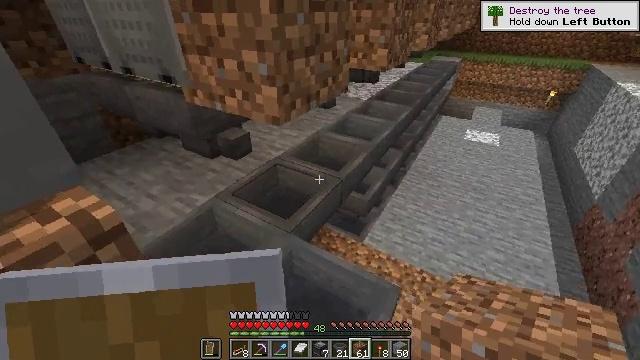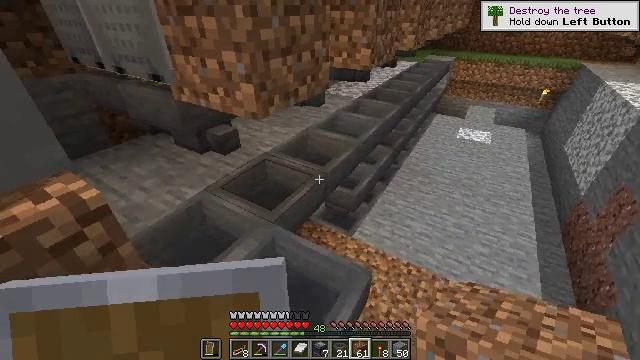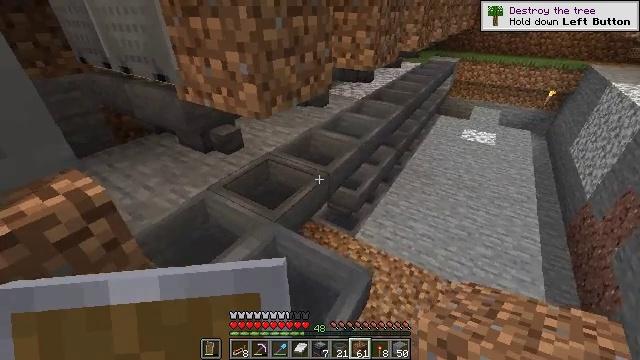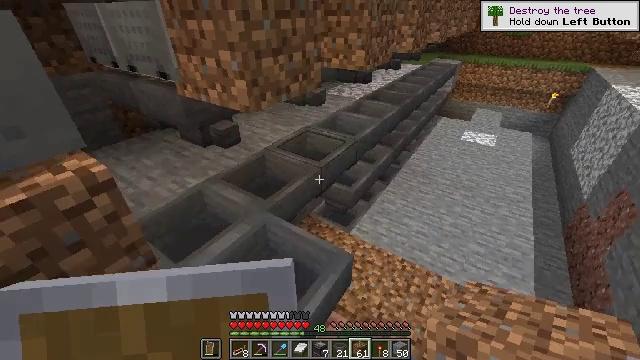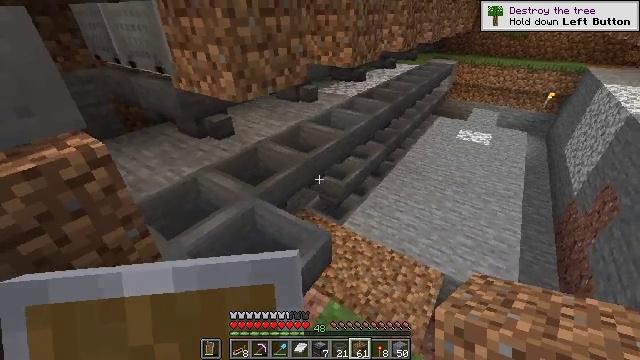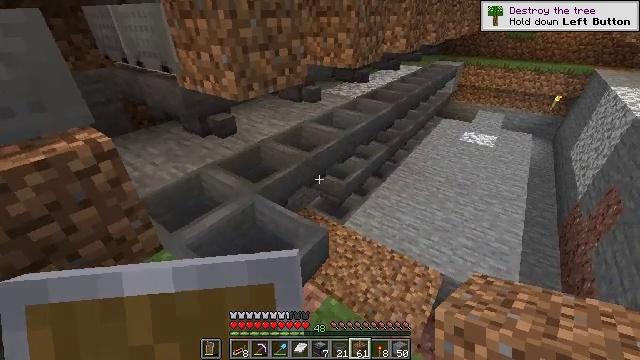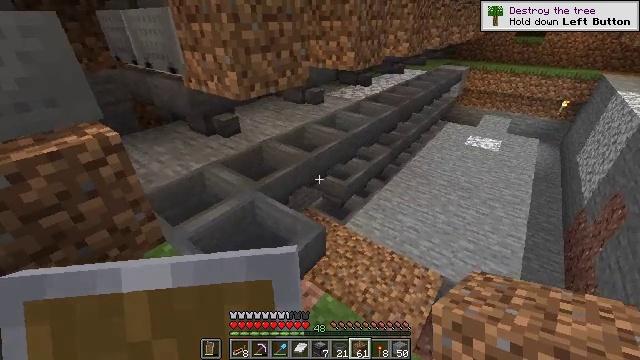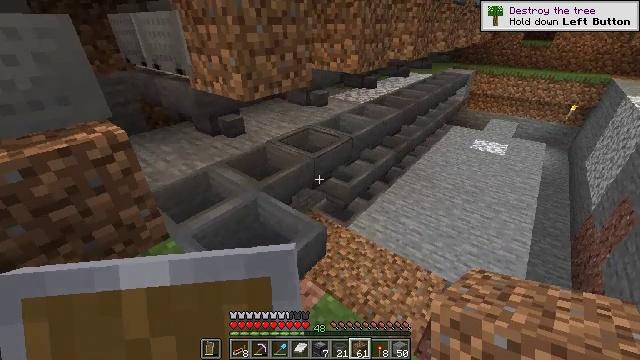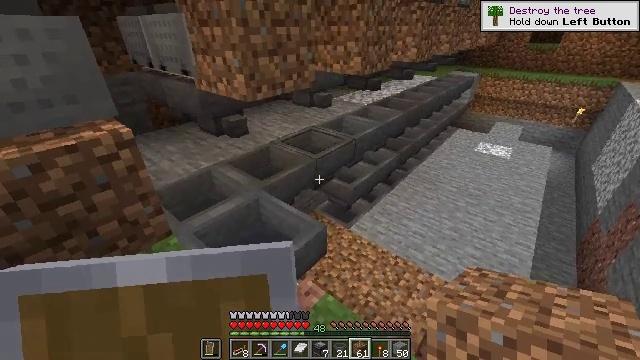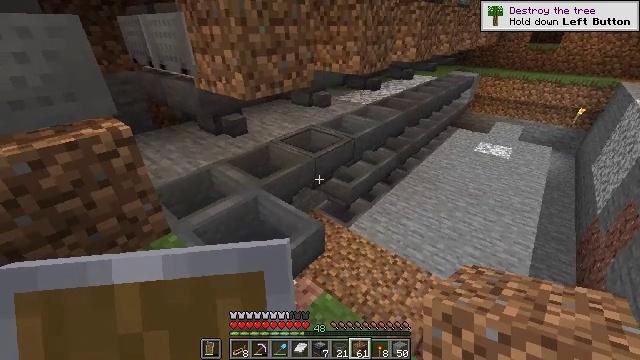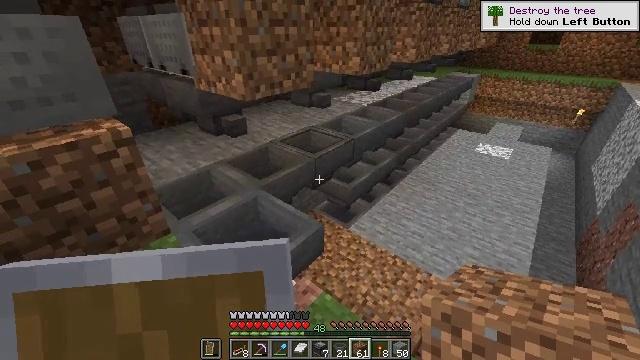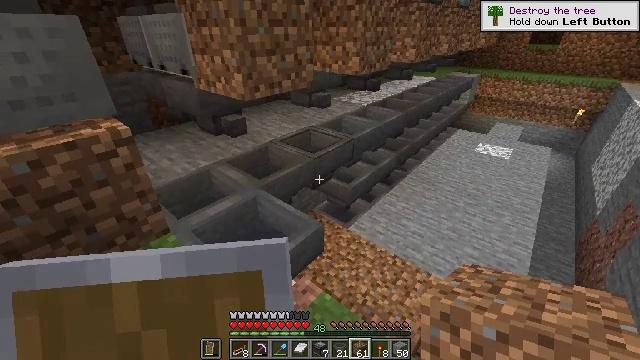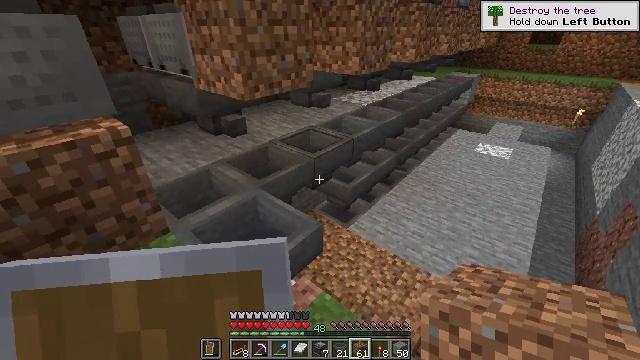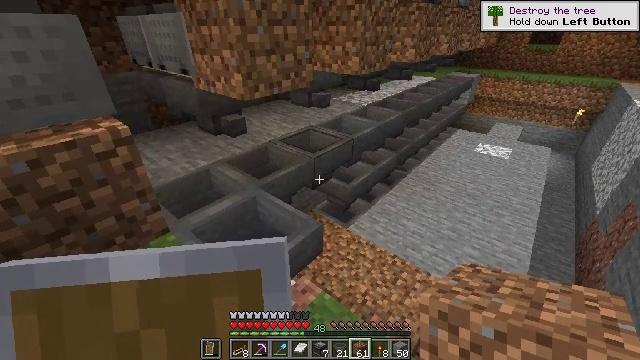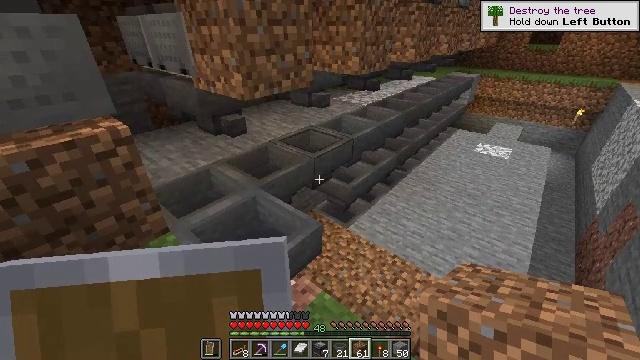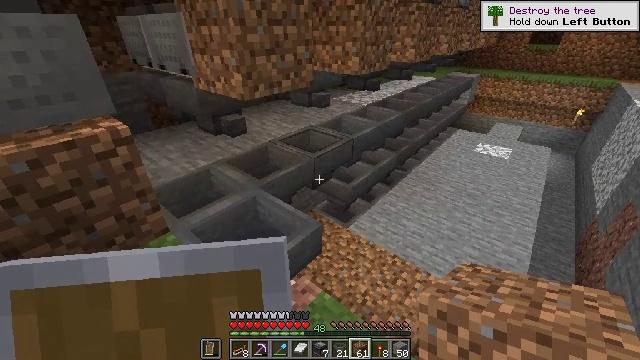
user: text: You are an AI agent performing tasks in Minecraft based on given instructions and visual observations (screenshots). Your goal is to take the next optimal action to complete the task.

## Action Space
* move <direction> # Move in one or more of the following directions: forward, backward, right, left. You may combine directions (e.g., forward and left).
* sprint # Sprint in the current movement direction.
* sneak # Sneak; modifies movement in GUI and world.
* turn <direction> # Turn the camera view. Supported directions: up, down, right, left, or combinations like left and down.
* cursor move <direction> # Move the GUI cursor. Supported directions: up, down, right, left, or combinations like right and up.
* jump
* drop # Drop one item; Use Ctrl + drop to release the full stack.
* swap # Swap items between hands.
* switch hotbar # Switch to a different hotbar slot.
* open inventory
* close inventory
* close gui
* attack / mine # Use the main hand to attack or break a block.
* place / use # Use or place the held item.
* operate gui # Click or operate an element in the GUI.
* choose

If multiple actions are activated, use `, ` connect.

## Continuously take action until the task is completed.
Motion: motion action
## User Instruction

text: Break the hopper to reuse it.
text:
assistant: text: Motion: move back and move right
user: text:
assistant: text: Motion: move back and move right
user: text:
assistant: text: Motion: move back and move right, turn left
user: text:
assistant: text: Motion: move back and move right
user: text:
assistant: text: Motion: turn left
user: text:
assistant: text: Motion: turn left
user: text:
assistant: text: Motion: turn left
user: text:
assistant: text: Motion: turn left
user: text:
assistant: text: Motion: no_op
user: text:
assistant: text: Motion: no_op
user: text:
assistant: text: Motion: no_op
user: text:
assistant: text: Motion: no_op
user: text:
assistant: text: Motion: no_op
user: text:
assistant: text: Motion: no_op
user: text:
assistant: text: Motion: no_op
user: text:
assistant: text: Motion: no_op
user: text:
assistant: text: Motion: no_op
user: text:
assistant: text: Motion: no_op
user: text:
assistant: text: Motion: no_op
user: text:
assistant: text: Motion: no_op
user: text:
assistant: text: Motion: no_op
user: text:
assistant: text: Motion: no_op
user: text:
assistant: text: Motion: no_op
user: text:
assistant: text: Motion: no_op
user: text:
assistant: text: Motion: no_op
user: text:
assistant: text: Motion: no_op
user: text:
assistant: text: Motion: no_op
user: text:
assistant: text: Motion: no_op
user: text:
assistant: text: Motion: no_op
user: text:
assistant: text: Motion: no_op